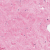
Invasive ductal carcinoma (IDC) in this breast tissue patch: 0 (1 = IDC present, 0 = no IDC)